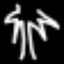
Label: palm tree